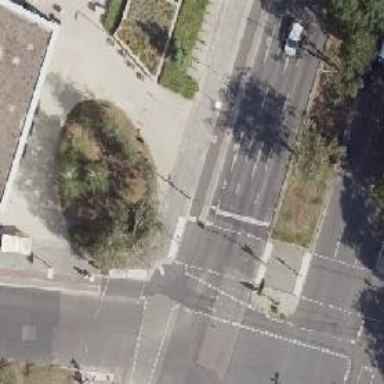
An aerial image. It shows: Secondary road with asphalt surface. There is cycle track on the right side.